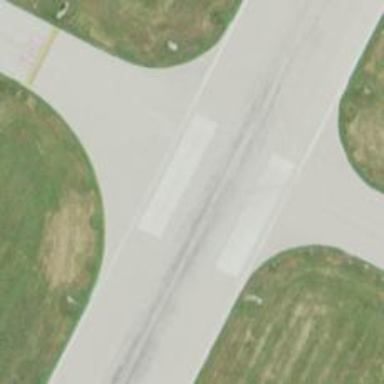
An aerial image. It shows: View of taxiway at the airport.